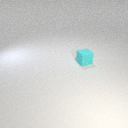
small cyan rubber cube